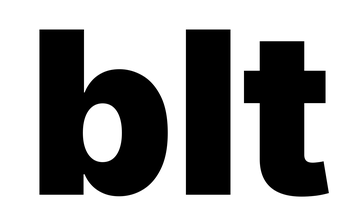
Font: Inter_Black